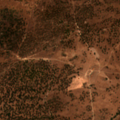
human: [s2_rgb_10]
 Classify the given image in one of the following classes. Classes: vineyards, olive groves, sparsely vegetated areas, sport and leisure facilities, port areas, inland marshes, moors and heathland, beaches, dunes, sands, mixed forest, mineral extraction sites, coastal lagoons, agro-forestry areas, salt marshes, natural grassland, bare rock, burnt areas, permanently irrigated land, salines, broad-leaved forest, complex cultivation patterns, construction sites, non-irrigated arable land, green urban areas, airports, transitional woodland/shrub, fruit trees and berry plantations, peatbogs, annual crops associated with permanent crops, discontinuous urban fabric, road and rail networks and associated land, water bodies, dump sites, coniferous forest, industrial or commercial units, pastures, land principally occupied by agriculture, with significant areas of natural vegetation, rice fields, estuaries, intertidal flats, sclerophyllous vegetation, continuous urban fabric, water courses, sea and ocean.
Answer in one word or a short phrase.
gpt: agro-forestry areas